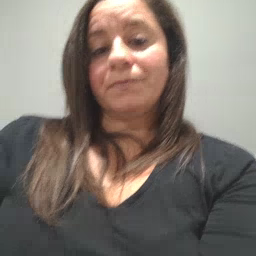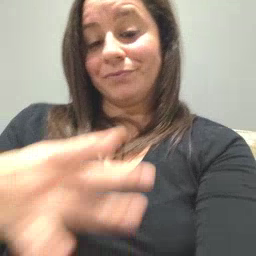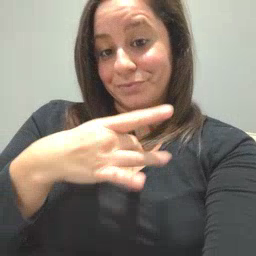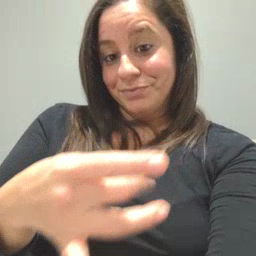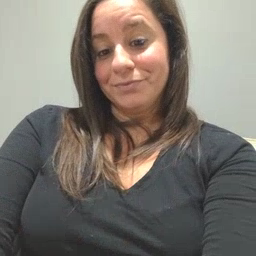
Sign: like